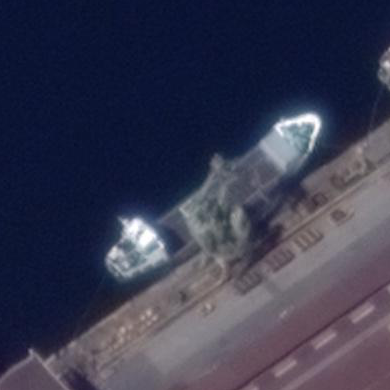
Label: civil